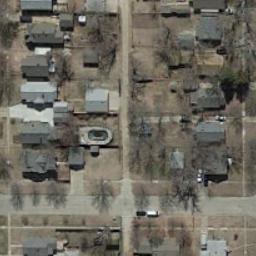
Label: medium_residential